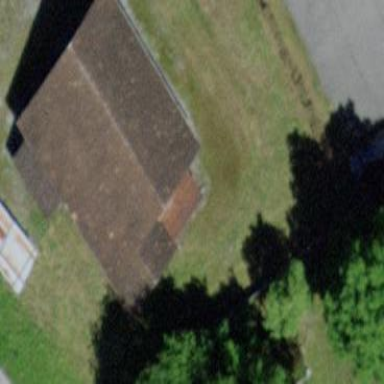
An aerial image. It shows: Rural barn.